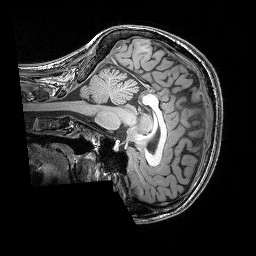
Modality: T1w
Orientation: sagittal
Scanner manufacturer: siemens
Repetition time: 2.25 s
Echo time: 0.00418 s